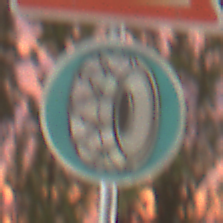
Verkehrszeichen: SchneekettenVorgeschrieben
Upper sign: SchleuderOderRutschgefahr
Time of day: SunriseSunset
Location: Outdoor (Urban)
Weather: PartlyCloudy
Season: NotSpecified
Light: Artificial